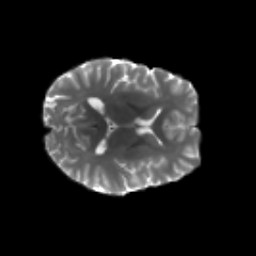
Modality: T2w
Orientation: axial
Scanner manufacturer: siemens
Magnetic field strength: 3 T
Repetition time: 4.16 s
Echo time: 0.0806 s